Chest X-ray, PA view. Patient: 61 years old, sex F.
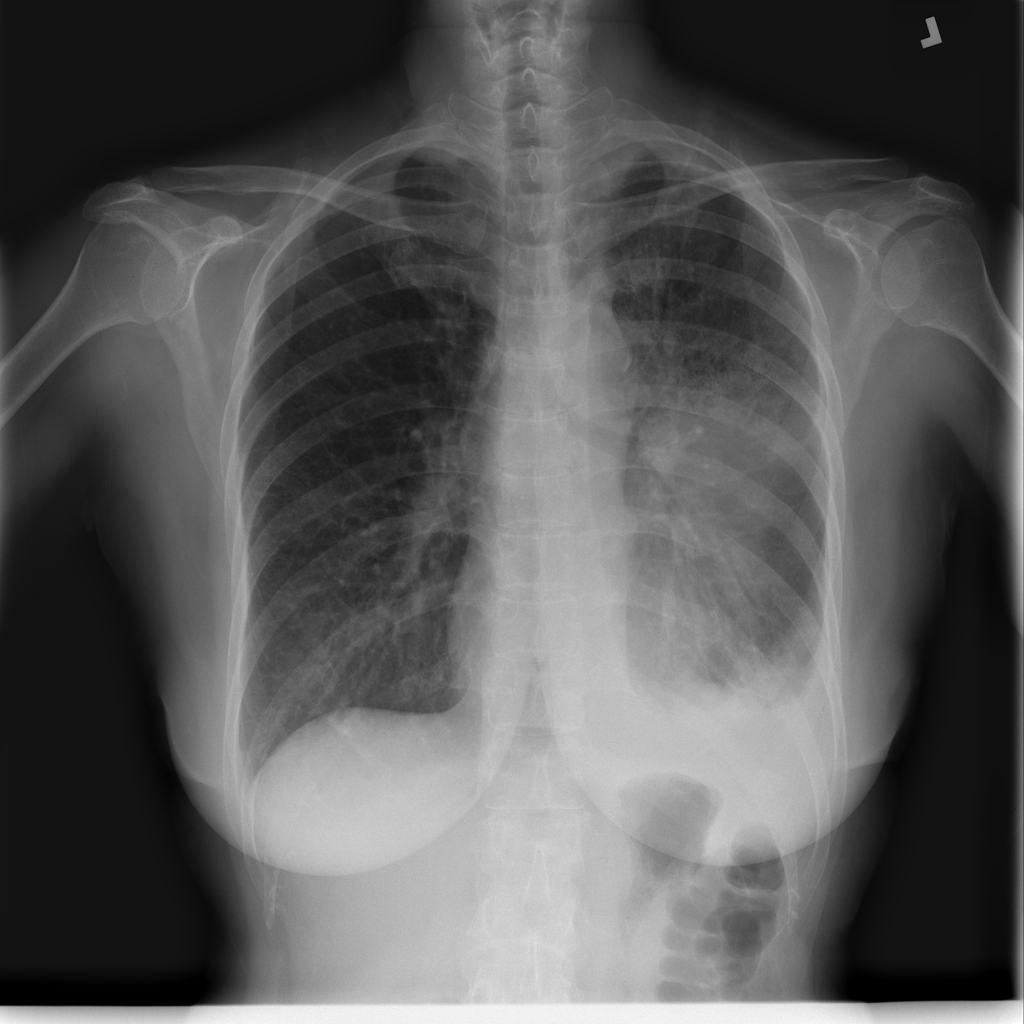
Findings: No Finding